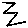
Label: zigzag